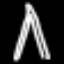
Label: The Eiffel Tower